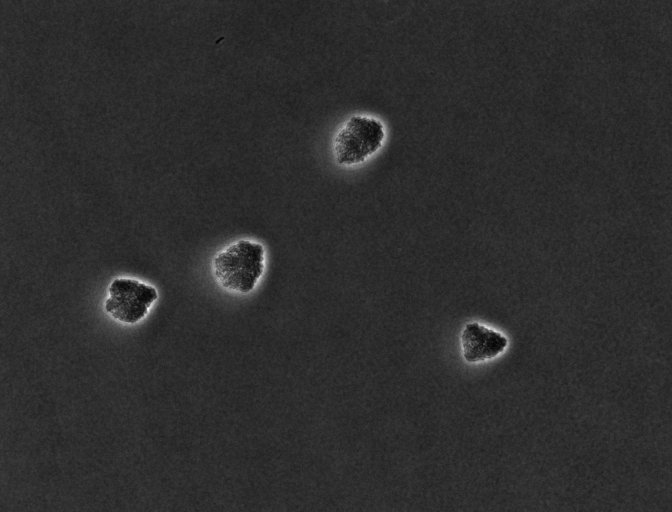
Phase contrast microscopy, 20x objective, 5 h incubation